Question: I try to backup database with PHP script. My idea was to run the pg_dump with PHP as a batch file. (Yes I am using PHP for Windows).
I write this code:
'''
$content = "set BACKUP_FILE=database.backup
" .
"SET PGPASSWORD=" . COF_DATABASE_PASSWORD . "
" .
"pg_dump -i -U " . COF_DATABASE_USERNAME . " -F c -b -v -f %BACKUP_FILE% " . COF_DATABASE_NAME . "
" .
"echo done";
file_put_contents($root . "/Files/Updates/Backup.bat", $content);
$system = exec ($root . "/Files/Updates/Backup.bat", $result);
pclose(popen("start /B $root/Files/Updates/Backup.bat", "r"));
$result = shell_exec($root . "/Files/Updates/Backup.bat");
'''
The Backup.dat file is created. If I run it manually from windows, the database.backup file is created, but not when I try to run the batch from PHP.
For both command I get in $result:
> (string:241) D:\Data\WWW...\Process>set BACKUP_FILE=database.backup D:\Data\WWW...\Process>SET PGPASSWORD=dom123 D:\Data\WWW...\Process>pg_dump -i -U dom -F c -b -v -f
database.backup dom
Once as array (exec) and once as string (shell_exec).
Then I was thinking that running bat file (even if I created in code and then delete) is not the brightest idea (security). So I way trying to backup database with SQL-s (PDO - execute ...)
But I can not find any documentation if this is even possible. All solutions propose pg_dump. Is there any SQL command to backup entire database to file?
I am looking for a working solution. SQL or .bat, doesn't matters at this point.
Also try:
'''
$string = "export PGPASSWORD=" . COF_DATABASE_PASSWORD . " && export PGUSER=" . COF_DATABASE_USERNAME . " && pg_dump -h localhost db_name " . COF_DATABASE_NAME . " > " . $root . "Files/Updates/Backup.sql && unset PGPASSWORD && unset PGUSER";
exec($string);
shell_exec($string);
'''
Try your code, I get error.
1: Catch all for general errors from <URL>
For image open link in new tab to get full size.
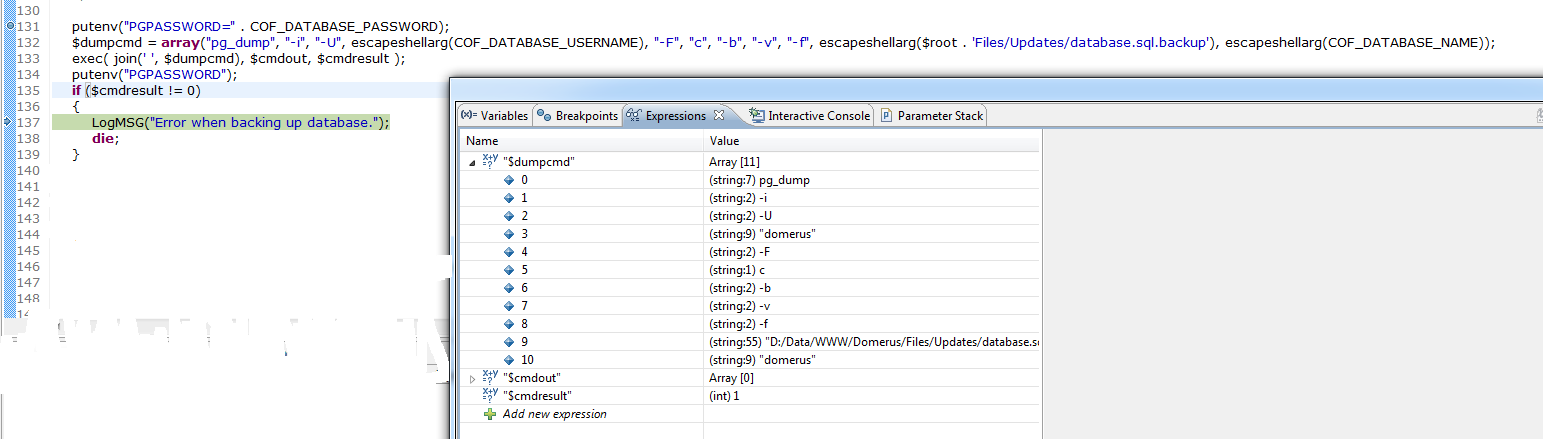
Answer: > Is there any SQL command to backup entire database to file?
No. It'd be nice, but there isn't one.
> I am looking for a working solution. SQL or .bat, doesn't matters at this point.
Don't use a batch file. Instead, either set environment variables in your local process and then CreateProcess 'pg_dump' directly <URL>.
## Direct execution
Rather than using a batch file, execute pg_dump directly after setting the environment.
This is made harder because PHP is awful, it lacks anything sane like 'execv' to exec with an array of arguments. You be able to just:
'''
# DOES NOT WORK, as exec(...) doesn't take an array argument:
putenv("PGPASSWORD=" . COF_DATABASE_PASSWORD);
$dumpcmd = array("pg_dump", "-i", "-U", COF_DATABASE_USERNAME, "-F", "c", "-b", "-v", "-f", COF_BACKUP_FILE, COF_DATABASE_NAME);
exec($dumpcmd);
putenv("PGPASSWORD");
'''
but PHP doesn't take an array for 'exec' and doesn't have 'execv'. So you have to munge it into a shell command, dealing with the escaping yourself.
Not even <URL> supports this.
Instead you have to manually escape arguments, e.g.:
'''
putenv("PGPASSWORD=" . COF_DATABASE_PASSWORD);
$dumpcmd = array("pg_dump", "-i", "-U", escapeshellarg(COF_DATABASE_USERNAME), "-F", "c", "-b", "-v", "-f", escapeshellarg(COF_BACKUP_FILE), escapeshellarg(COF_DATABASE_NAME));
exec( join(' ', $dumpcmd), $cmdout, $cmdresult );
putenv("PGPASSWORD");
if ($cmdresult != 0)
{
# Handle error here...
}
'''
If you were using a civilized language you could use one of the secure alternatives directly, e.g. 'execve'/'CreateProcessEx' (C), 'subprocess.check_call' (Python), 'Kernel.exec' with an array argument (Ruby), etc.
## Pgpass
You can append lines to the user's 'pgpass.conf' file, or require it to be preconfigured. Then 'pg_dump' will find the login automatically.
You must still check for errors.
## Batch file
If you must use a batch file, you need to redirect stderr to stdout (since you're probably not capturing it) and also <URL> so you detect a failure of 'pg_dump'. e.g.
'''
pg_dump -i -U myuser -F c -b -v -f outfile dbname 2>&1
IF %ERRORLEVEL% NEQ 0
GOTO ERROR
exit 0
:ERROR
echo "pg_dump failed, see logs for details"
exit 1
'''
then you need to check the return code. 'shell_exec' doesn't give you access to that, it only produces the output text, as shown by the "Note" block. So you should use 'exec'.
I don't speak Windows Batch File well, and would personally do this with direct execution of 'pg_dump'. But then I don't use PHP given a choice either.